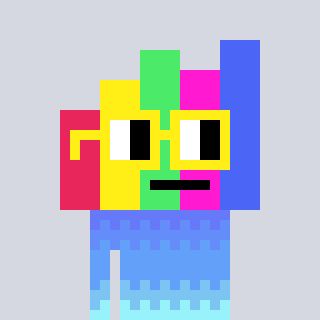
a pixel art character with square yellow glasses, a bar chart-shaped head and a computerblue-colored body on a cool background